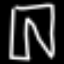
Label: pants